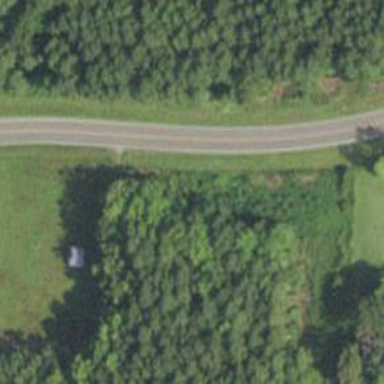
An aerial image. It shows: Secondary road.